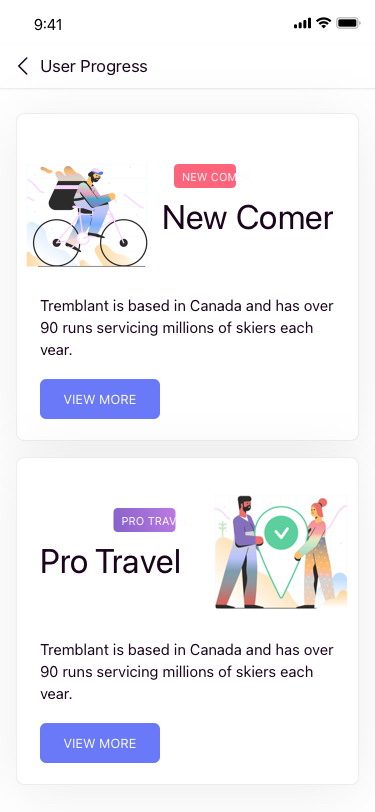
Text in this UI design:
Tremblant is based in Canada and has over 90 runs servicing millions of skiers each year.
New Comer
Tremblant is based in Canada and has over 90 runs servicing millions of skiers each year.
Pro Travel